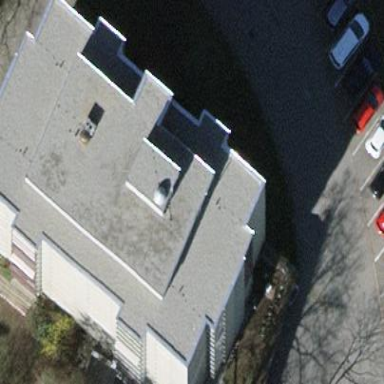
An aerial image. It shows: Modern apartment building with flat gray roof. The building itself is colored moccasin.